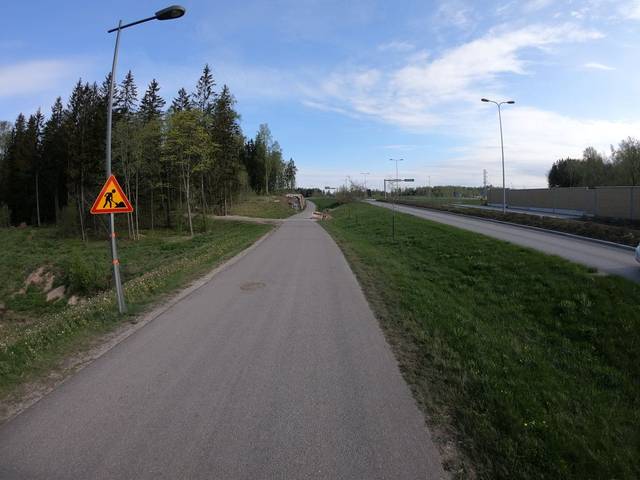
Region: Finland
Coordinates: 60.204, 24.786